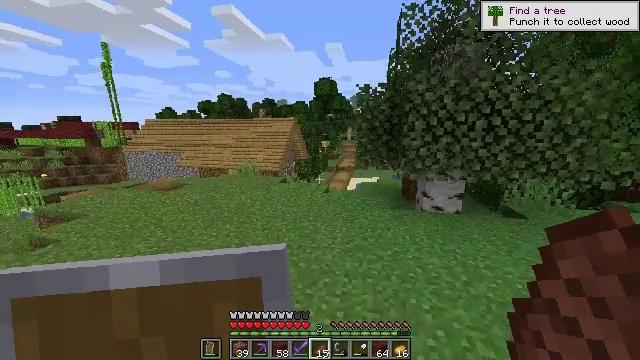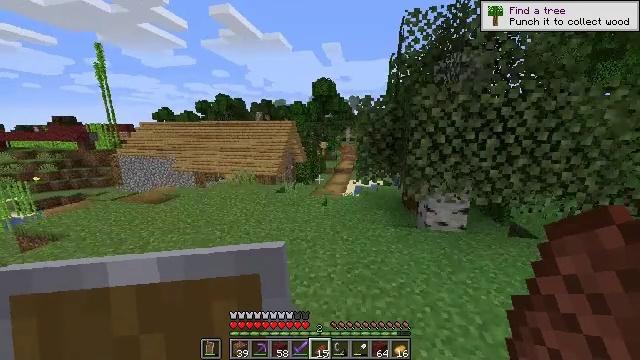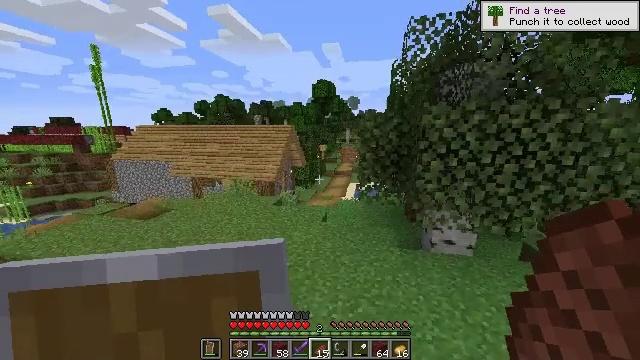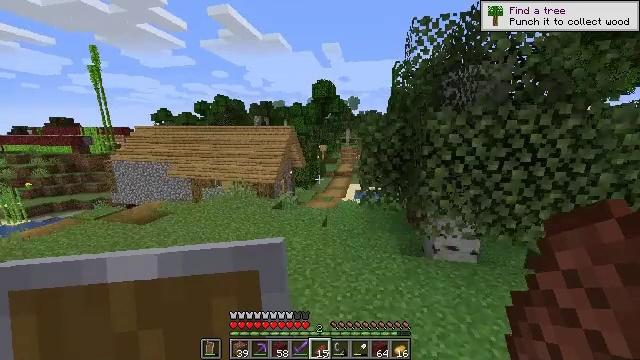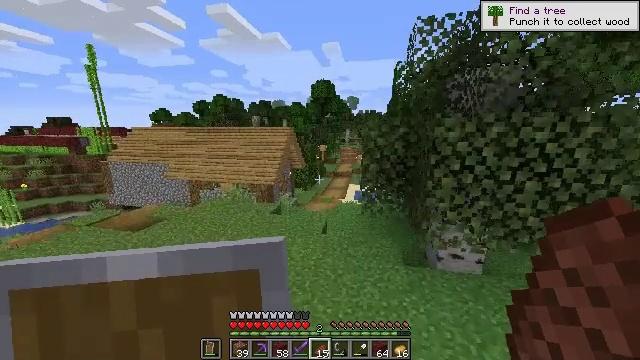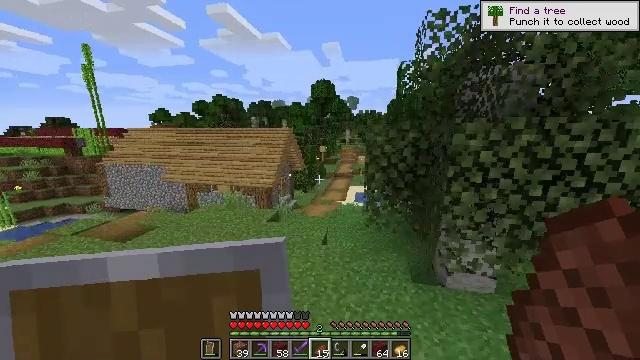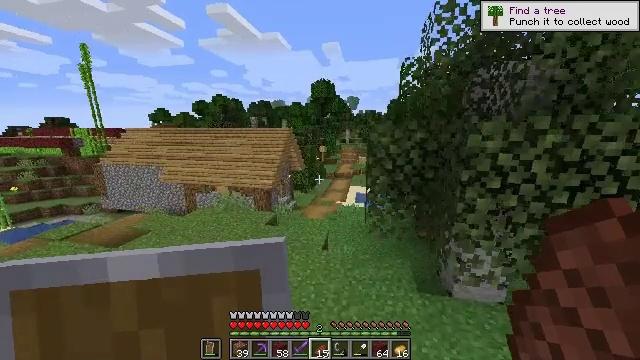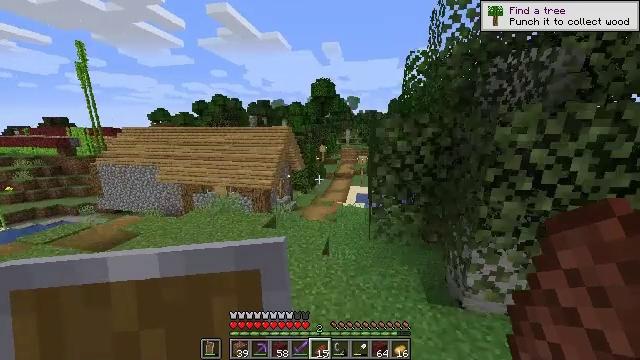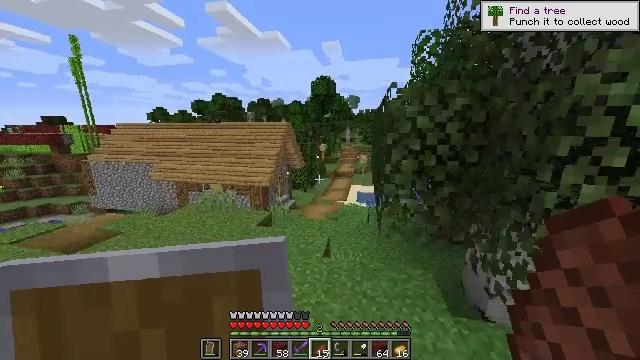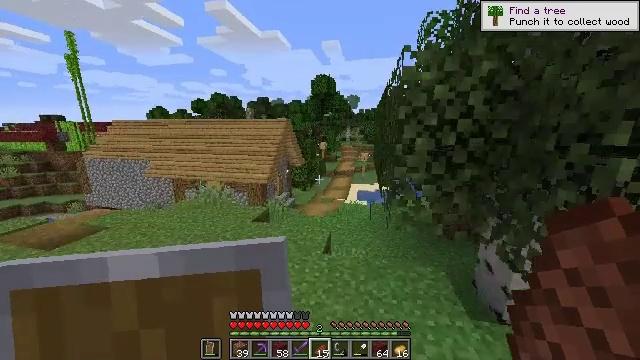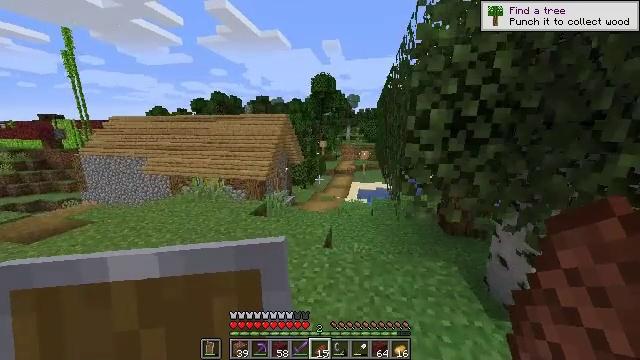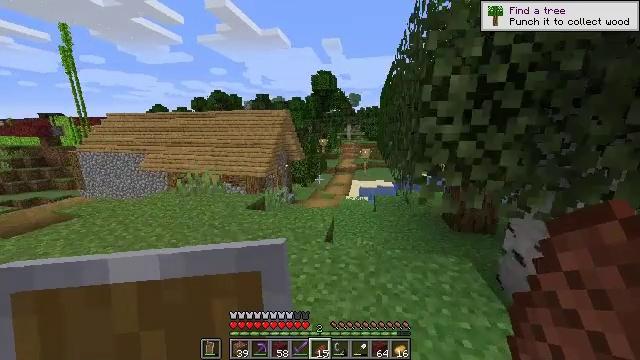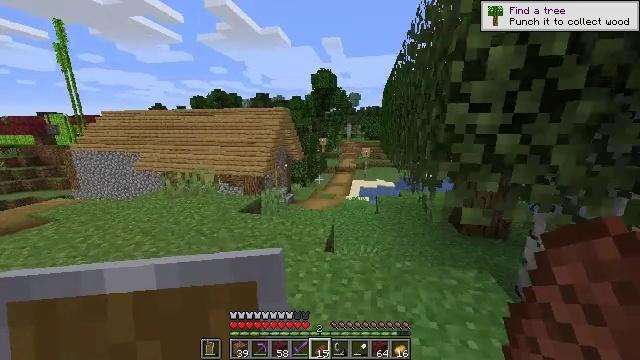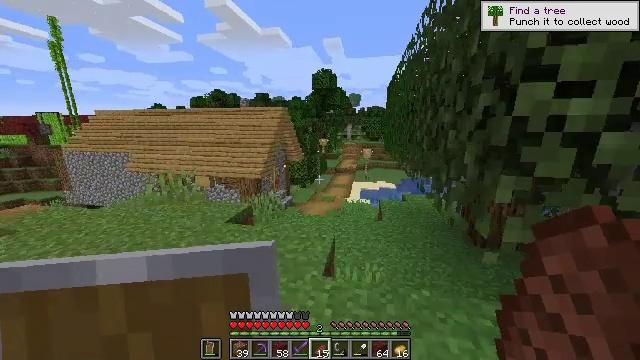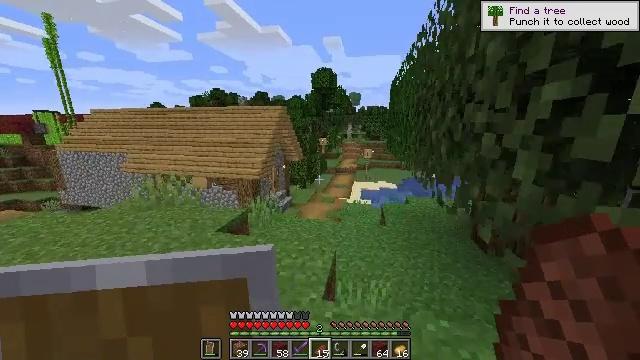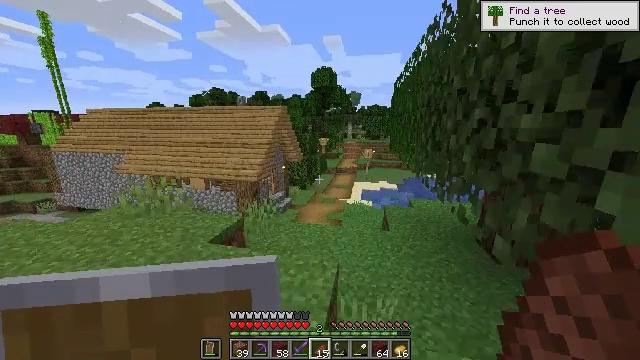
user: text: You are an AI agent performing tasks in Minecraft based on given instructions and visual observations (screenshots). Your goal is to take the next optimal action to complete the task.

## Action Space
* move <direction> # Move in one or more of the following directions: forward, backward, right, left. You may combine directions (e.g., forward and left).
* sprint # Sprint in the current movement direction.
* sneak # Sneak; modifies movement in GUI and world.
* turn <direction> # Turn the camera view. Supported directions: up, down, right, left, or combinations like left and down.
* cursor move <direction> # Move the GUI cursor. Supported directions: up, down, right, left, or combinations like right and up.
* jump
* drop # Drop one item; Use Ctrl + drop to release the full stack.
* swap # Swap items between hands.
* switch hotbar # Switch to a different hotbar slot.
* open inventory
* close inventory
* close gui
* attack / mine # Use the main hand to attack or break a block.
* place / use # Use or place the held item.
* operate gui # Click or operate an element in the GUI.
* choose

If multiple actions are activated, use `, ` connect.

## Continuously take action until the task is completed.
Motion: motion action
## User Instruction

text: Make gold nugget using the gold ingot.
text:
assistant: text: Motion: move forward, jump
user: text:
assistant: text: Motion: move forward, jump
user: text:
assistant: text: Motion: move forward, jump
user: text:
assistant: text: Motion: move forward, jump
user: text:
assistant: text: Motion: move forward, jump
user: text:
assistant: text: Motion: move forward, jump
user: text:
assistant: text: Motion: move forward
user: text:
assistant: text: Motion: move forward
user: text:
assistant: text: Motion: move forward
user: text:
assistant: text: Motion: move forward
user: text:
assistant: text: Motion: move forward
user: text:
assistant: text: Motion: move forward
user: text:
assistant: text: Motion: move forward
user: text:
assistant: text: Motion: move forward
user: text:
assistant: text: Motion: move forward
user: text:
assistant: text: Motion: move forward
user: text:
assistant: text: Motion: move forward
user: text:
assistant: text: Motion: move forward
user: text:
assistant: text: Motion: move forward
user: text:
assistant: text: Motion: move forward
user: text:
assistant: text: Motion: move forward
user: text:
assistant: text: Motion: move forward
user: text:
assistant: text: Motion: move forward
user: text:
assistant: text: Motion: move forward
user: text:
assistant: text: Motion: move forward
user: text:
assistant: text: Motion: move forward
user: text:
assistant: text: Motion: move forward
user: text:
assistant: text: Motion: move forward
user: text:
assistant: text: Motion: move forward
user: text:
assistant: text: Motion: move forward